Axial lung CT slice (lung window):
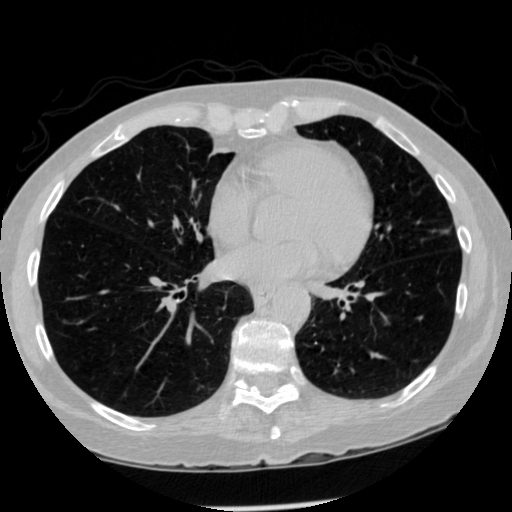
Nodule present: no